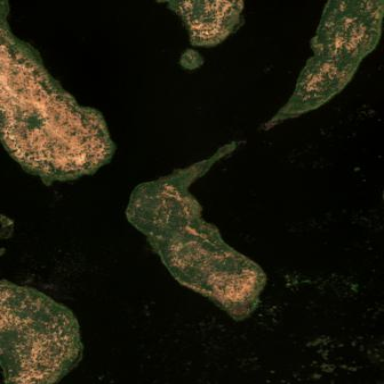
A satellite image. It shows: Island with natural scrub vegetation.